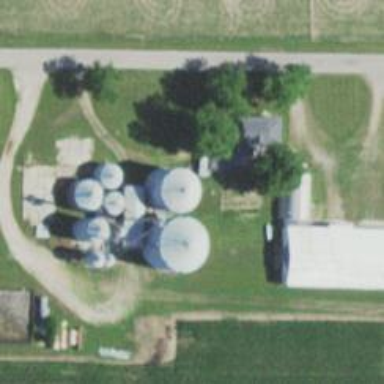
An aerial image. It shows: Silo.